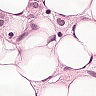
Metastatic tissue present: yes